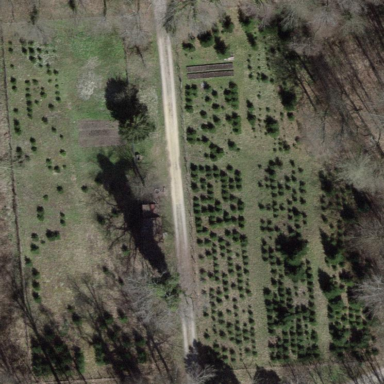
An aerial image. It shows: Plant nursery area.